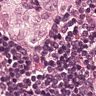
Metastatic tissue present: yes